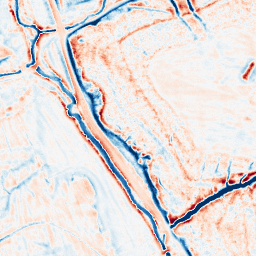
Category: edge_preserving
Decomposition family: bilateral
Decomposition parameters: d: 15
sigma_color: 150
sigma_space: 25
Upsampling method: sinc_blackman
Upsampling parameters: scale: 4
kernel_size: 16
Upsampling scale: 4